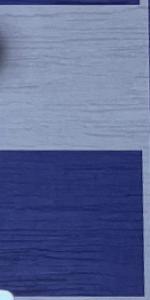
Label: Empty